Interaction volume radius: 5 \u00c5
Interaction volume height: 10 \u00c5
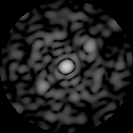
Disorder parameter: 0.7256